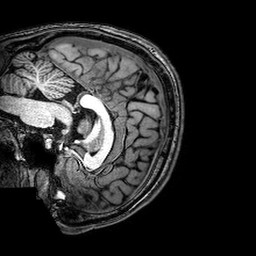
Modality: T1w
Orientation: sagittal
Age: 21
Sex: male